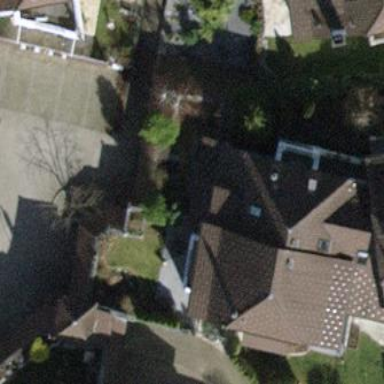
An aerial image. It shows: Simple and straightforward house.